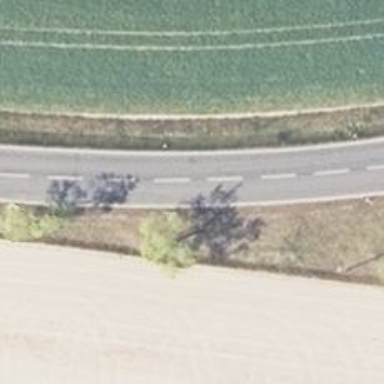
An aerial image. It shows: Secondary road with asphalt surface.